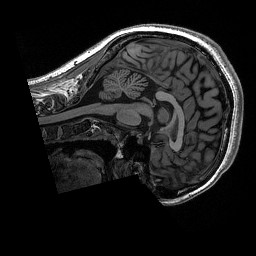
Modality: T1w
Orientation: sagittal
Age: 26
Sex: female
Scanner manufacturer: siemens
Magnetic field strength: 3 T
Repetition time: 2.53 s
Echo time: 0.0033 s